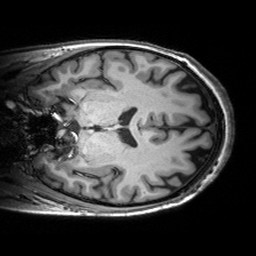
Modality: T1w
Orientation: coronal
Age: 31
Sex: female
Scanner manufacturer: siemens
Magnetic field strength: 3 T
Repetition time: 2.53 s
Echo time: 0.00299 s